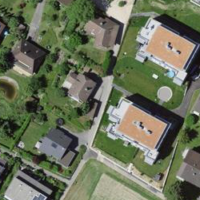
EUNIS habitat code: 55
Species observed at this site:
Echium vulgare